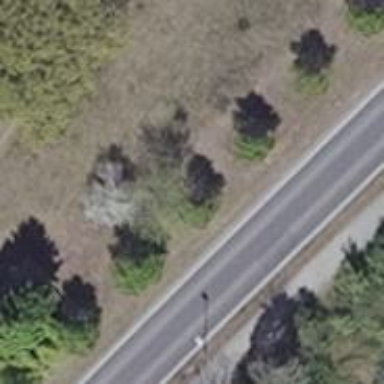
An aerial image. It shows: Row of deciduous broadleaved trees.